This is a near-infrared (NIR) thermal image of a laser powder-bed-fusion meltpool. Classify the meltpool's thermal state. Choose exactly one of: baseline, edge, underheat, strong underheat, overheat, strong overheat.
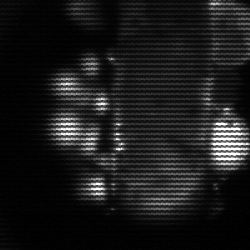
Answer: strong underheat